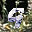
Label: 9